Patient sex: M
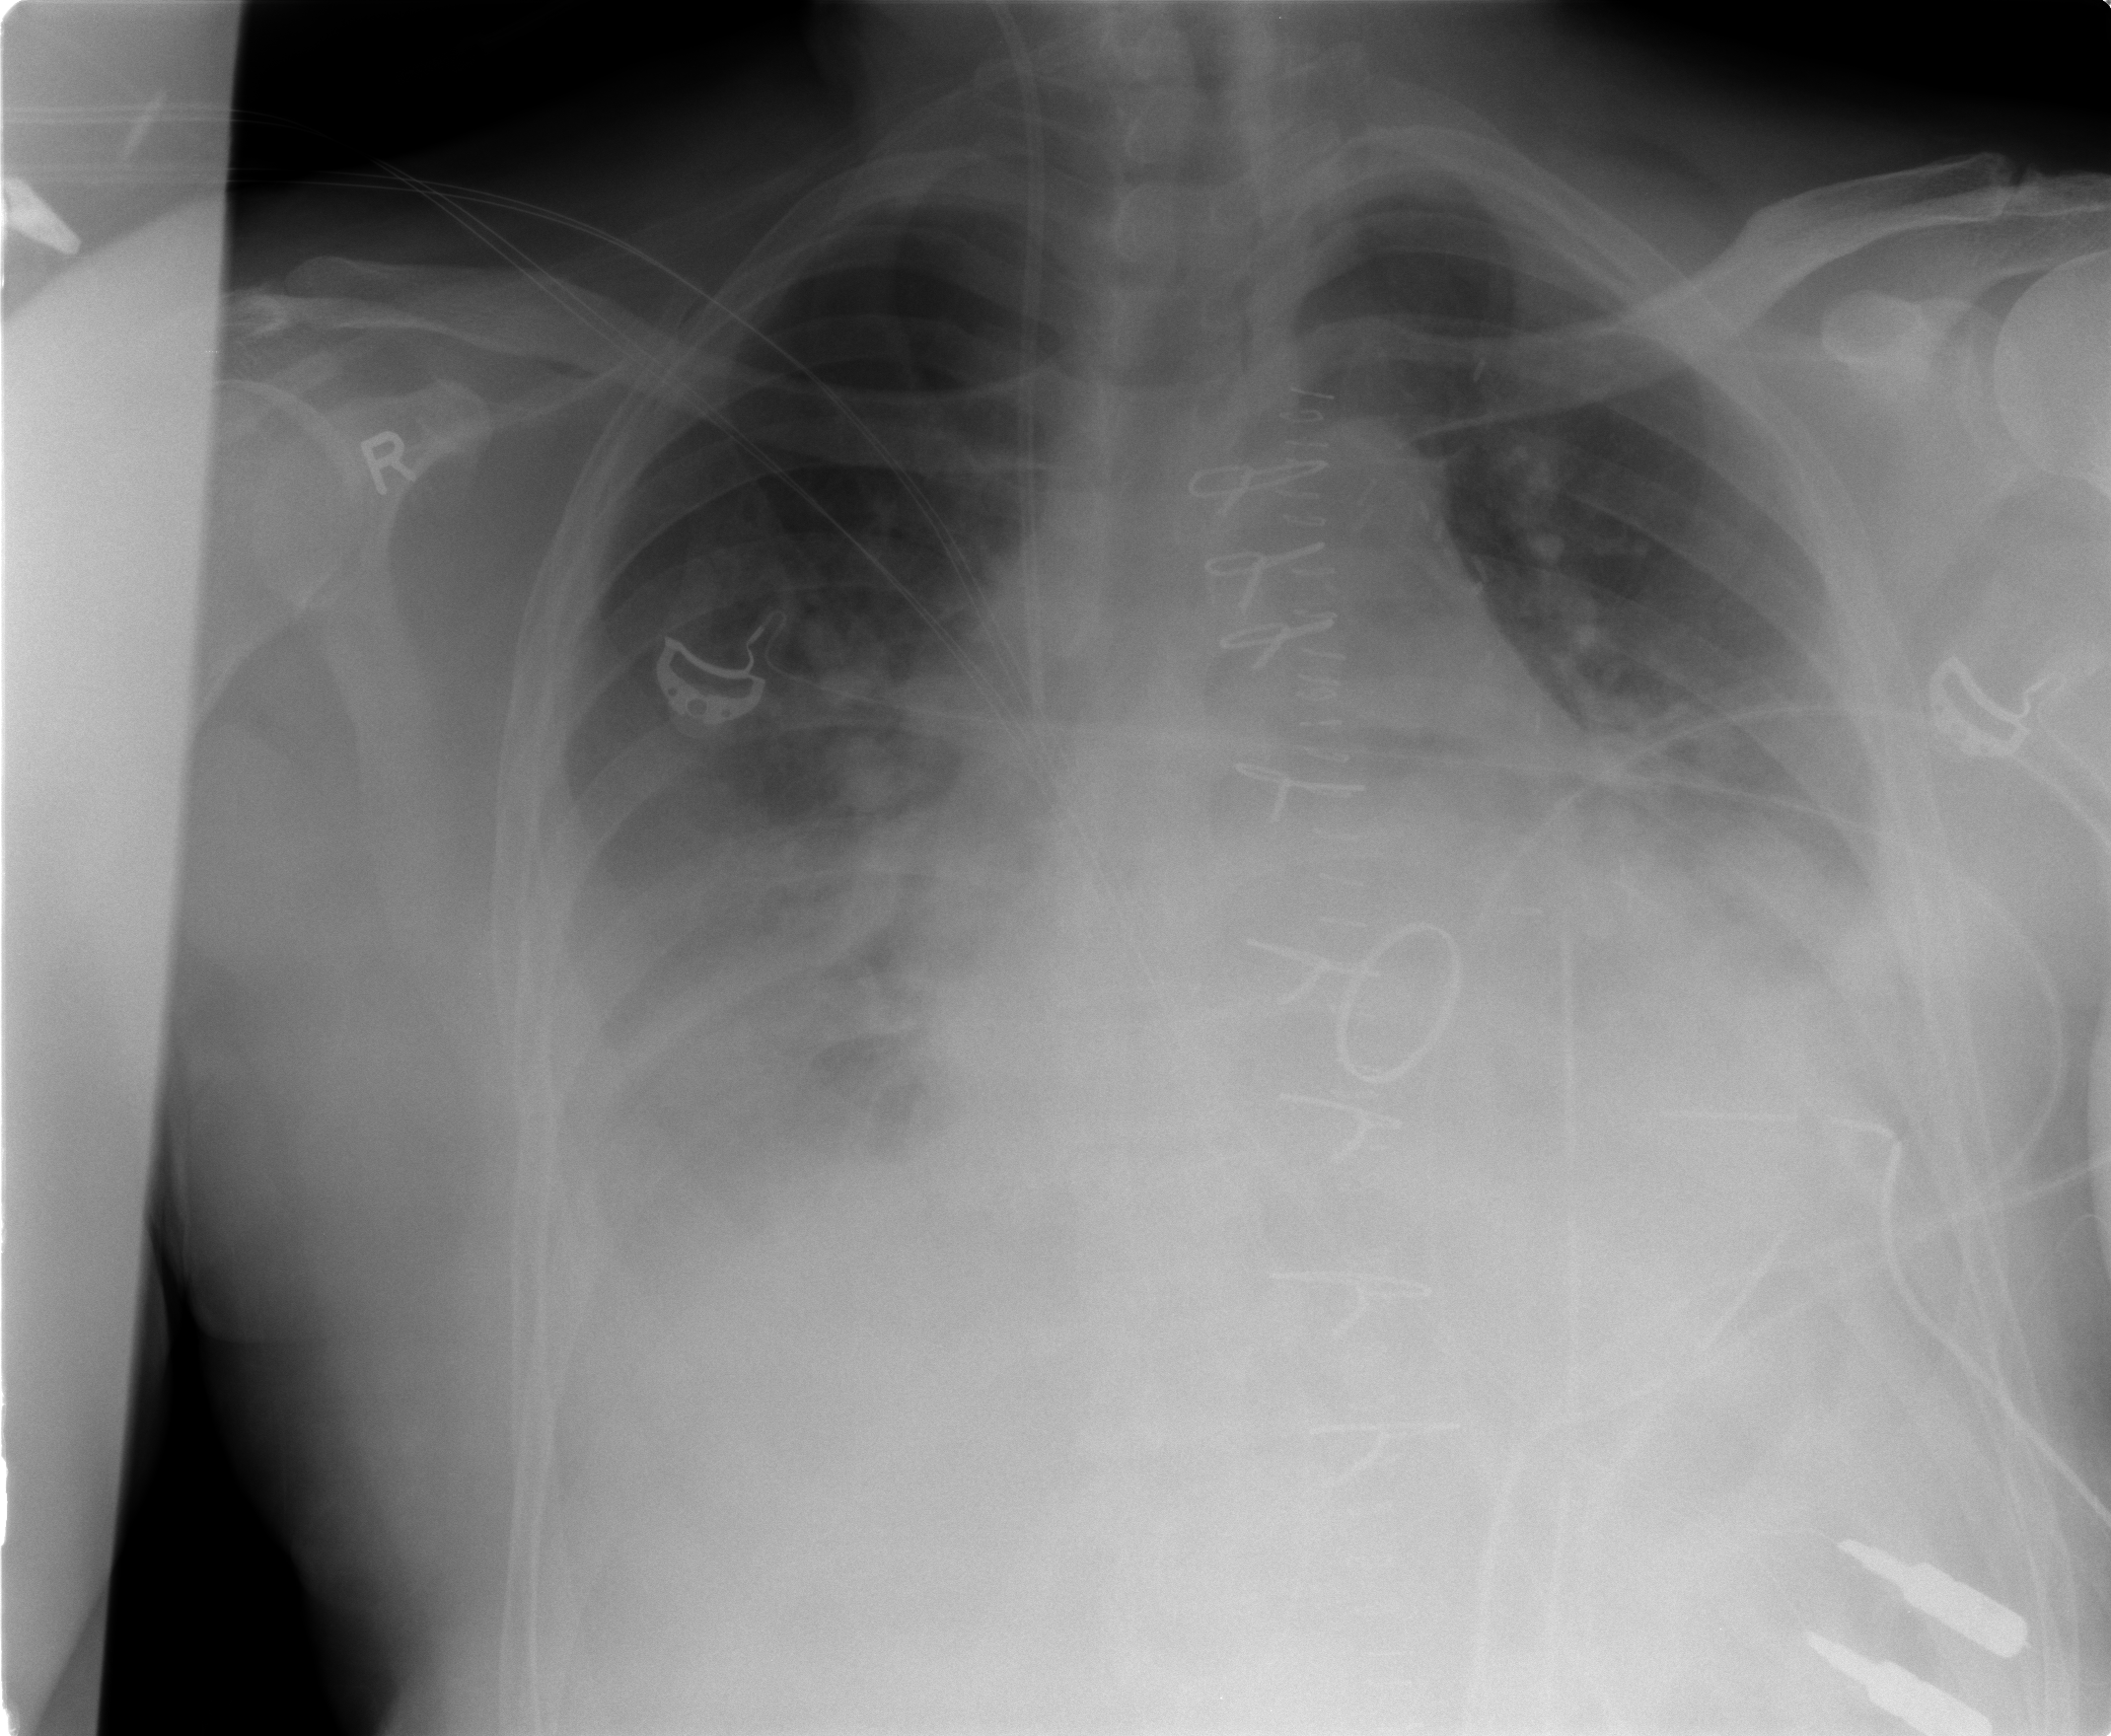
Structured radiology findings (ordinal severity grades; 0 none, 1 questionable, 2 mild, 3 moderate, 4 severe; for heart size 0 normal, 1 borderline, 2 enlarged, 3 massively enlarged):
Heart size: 3
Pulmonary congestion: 3
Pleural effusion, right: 3
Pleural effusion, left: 3
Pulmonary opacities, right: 2
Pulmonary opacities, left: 2
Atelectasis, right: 3
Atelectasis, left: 3